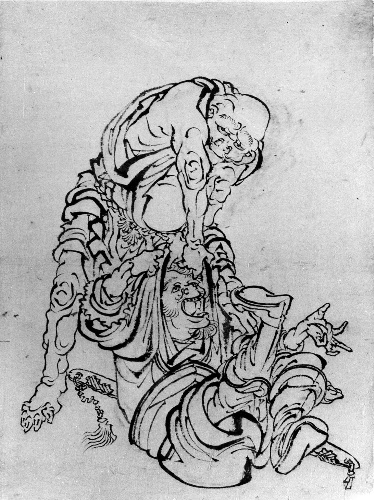
Artist: Katsushika Hokusai
Artist bio: Japanese, Tokyo (Edo) 1760–1849 Tokyo (Edo)
Date: 18th–19th century
Object type: Drawing
Classification: Paintings
Medium: Ink on paper
Culture: Japan
Period: Edo period (1615–1868)
Dimensions: 12 15/16 x 9 1/2 in. (32.9 x 24.1 cm)
Department: Asian Art
Credit line: Gift of Annette Young, in memory of her brother, Innis Young, 1956
Accession year: 1956
Repository: Metropolitan Museum of Art, New York, NY
Tags: Men